Question: I have generated these histograms with the python code below, and it looks fine in maptlotlib:
'''
d_norm_1 = np.random.normal(loc=0.0, scale=3.0, size=5000)
## Build a Gaussian Mixture Model:
array1 = np.random.normal(loc=4.0, scale=2.0, size=2000)
array2 = np.random.normal(loc=-5.0, scale=4.0, size=2000)
d_norm_2 = np.concatenate((array1, array2))
fig3 = plt.figure(3, figsize=(8, 6))
ax3 = fig3.add_subplot(1, 1, 1)
plt.hist(d_norm_1, bins=40, normed=True, color='b', alpha=0.4, rwidth=1.0)
plt.hist(d_norm_2, bins=40, normed=True, color='g', alpha=0.4, rwidth=0.8)
plt.xlabel('$x$', size=20)
plt.ylabel('Probability Density', size=20)
plt.title('Histogram', size=20)
plt.setp(ax3.get_xticklabels(), rotation='horizontal', fontsize=16)
plt.setp(ax3.get_yticklabels(), rotation='horizontal', fontsize=16)
plt.show()
'''

But when I import this into plotly, the histogram bars are replaced by lines. I think plotly is not compatible with this version of matplotlib.
Here is the plotly version of the same histogram shown above:
<URL>
I am using matplotlib 1.4.2
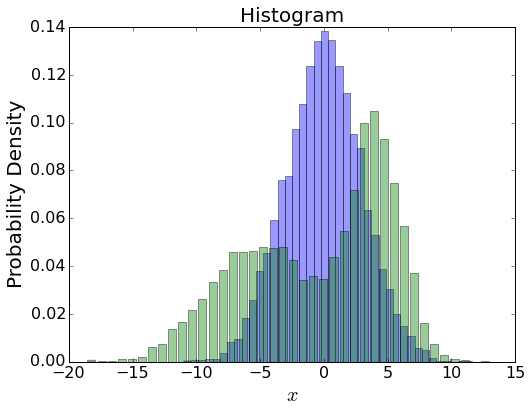
Answer: Your code histogram to plotly is working.
You are just missing one last step. What your plotly shows is a grouped bar chart. Eseentially what plotly has done is display 2 bars in a single column.
What you need to do, is go to
traces > mode and change to 'overlay' bar chart
here's my implementation
<URL>